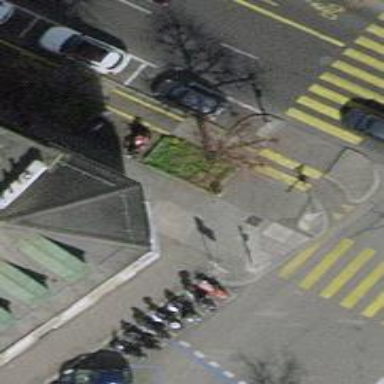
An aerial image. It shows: Road with traffic signals.